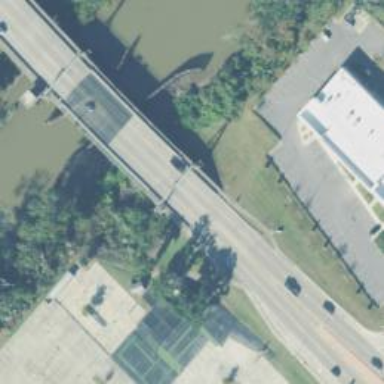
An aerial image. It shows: Swing bridge over primary highway.